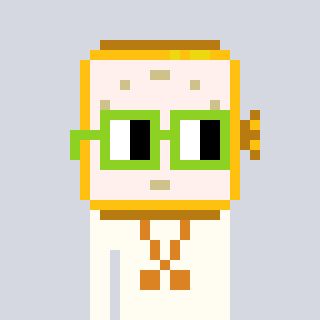
a pixel art character with square light green glasses, a watch-shaped head and a grayscale-colored body on a cool background